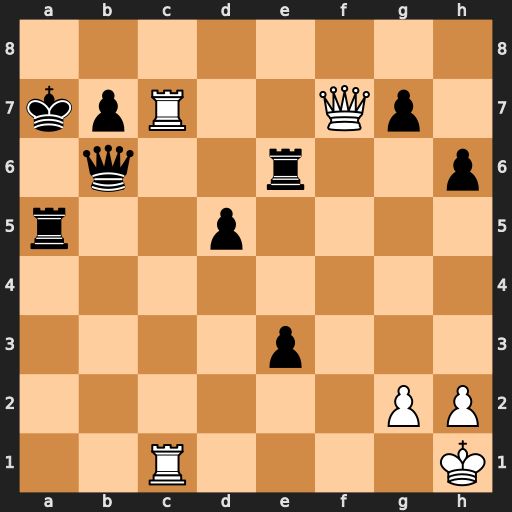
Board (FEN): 8/kpR2Qp1/1q2r2p/r2p4/8/4p3/6PP/2R4K
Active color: w
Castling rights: -
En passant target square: -
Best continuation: Rxb7+ Qxb7 Qxe6